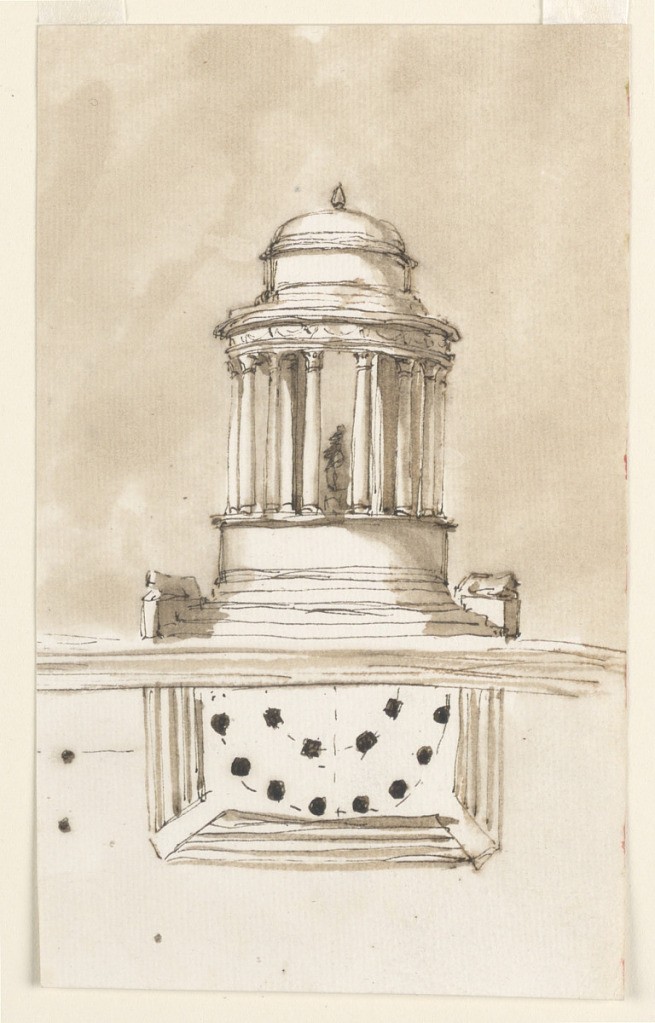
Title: Ornament; part of centerpiece
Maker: Giuseppe Barberi, Italian, 1746–1809
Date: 1746–1809
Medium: Pen and brown ink, brush and brown wash, red ink on off-white laid paper
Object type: Drawing
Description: Ornament; part of centerpiece.